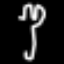
Label: fork